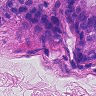
Metastatic tissue present: yes